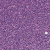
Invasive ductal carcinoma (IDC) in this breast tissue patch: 1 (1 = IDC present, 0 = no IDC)